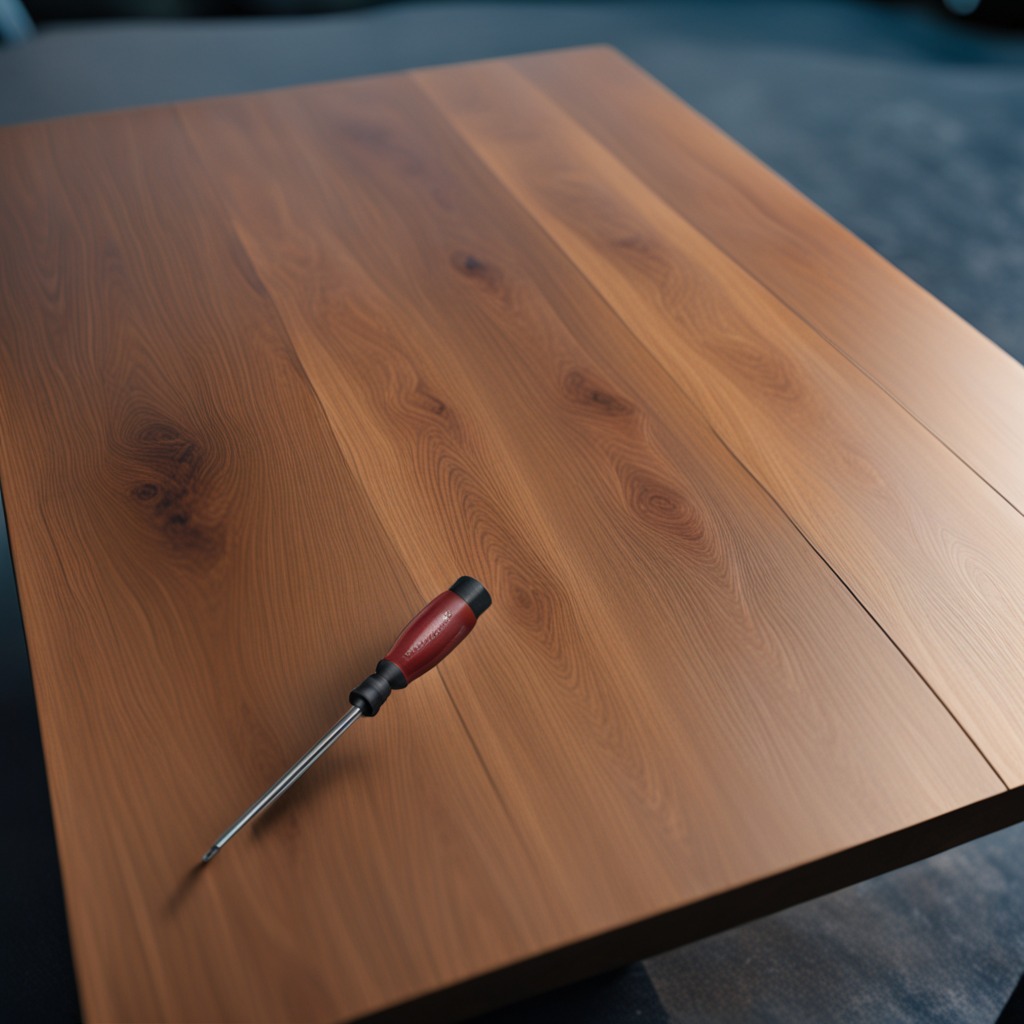
A screwdriver lies on a old table with faint burn marks in a small garage at twilight.